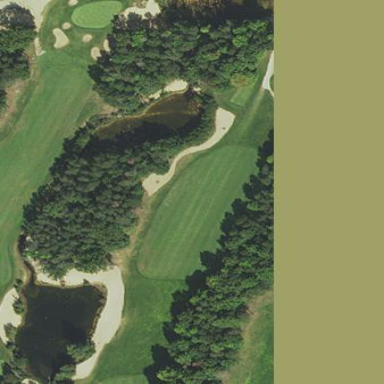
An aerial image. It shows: Picturesque scene of golf course with lateral water hazard.